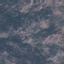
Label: HerbaceousVegetation